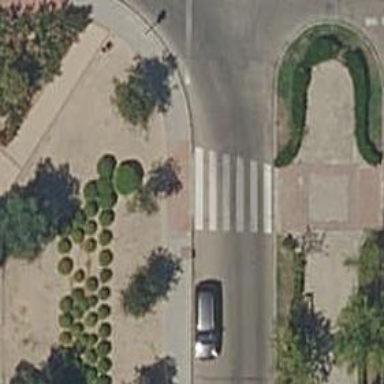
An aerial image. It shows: Sidewalk made of paving stones.